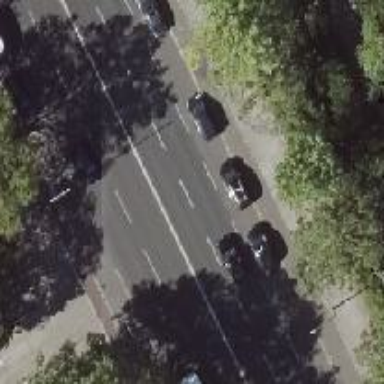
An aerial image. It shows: Secondary road with asphalt surface. There is separate cycle track and sidewalks on both sides. The parking lanes on both sides are parallel.